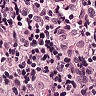
Metastatic tissue present: no